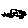
Label: car